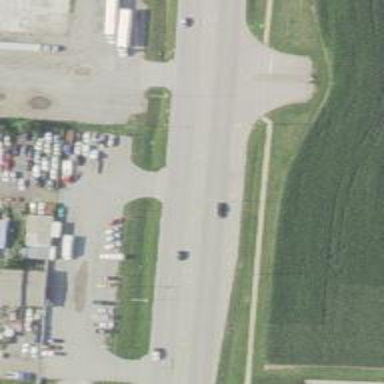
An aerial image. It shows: Tertiary road with asphalt surface.